Field crop: maize
Growth stage: 2
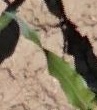
Species: maize